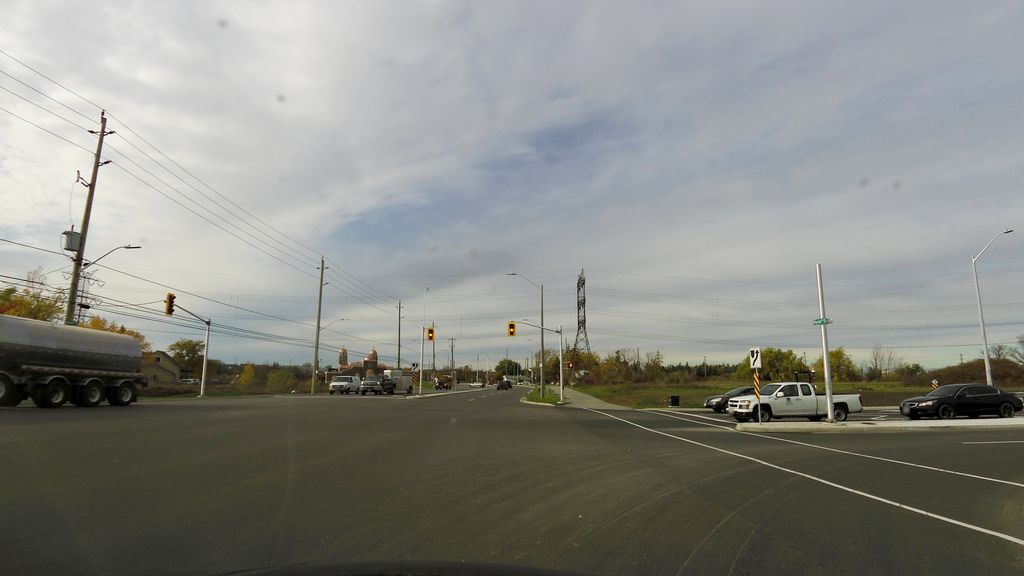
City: hamilton